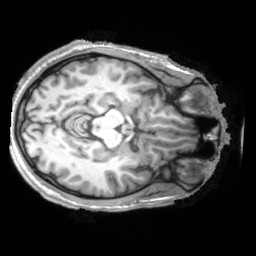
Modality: T1w
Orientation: axial
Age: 27
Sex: male
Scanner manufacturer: siemens
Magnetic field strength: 3 T
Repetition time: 2.2 s
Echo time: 0.00157 s